Question: Java mavern application: When executing the following code firebaseCredential has stream exception cause set message with
> "Failed to parse service account: 'project_id' must be set"
attached is the watch screen. NOTE: google-services.json file is downloaded in firebase console. Any help is appreciated.
Stacktrace:

'''
FileInputStream serviceAccount = new FileInputStream("src/main/resources/google-services.json");
FirebaseCredential firebaseCredential = FirebaseCredentials.fromCertificate(serviceAccount); // FirebaseCredentials.applicationDefault();
FirebaseOptions options = new FirebaseOptions.Builder()
'''
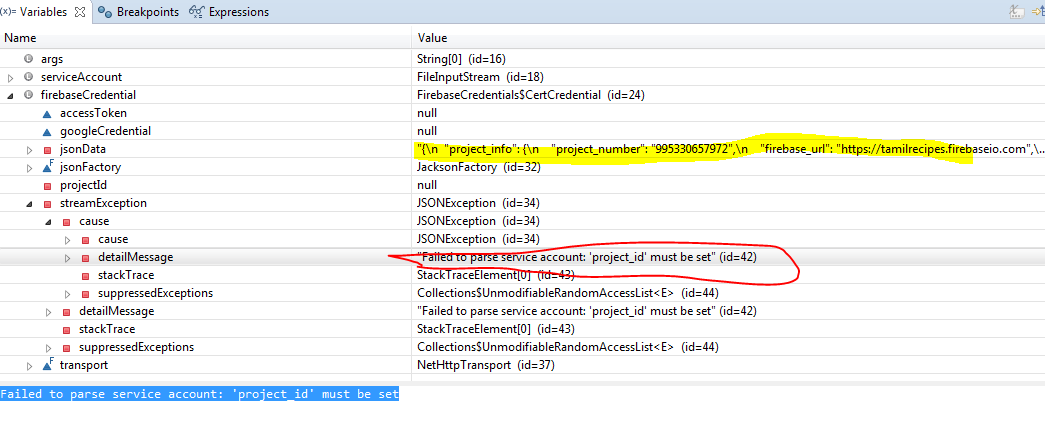
Answer: You've downloaded the wrong credential Json file. Instead of getting the one in Project settings -> General, you should get it from Project settings -> Service Accounts and generate a new private key. It should generate for you a new Json file with the correct credentials in it.